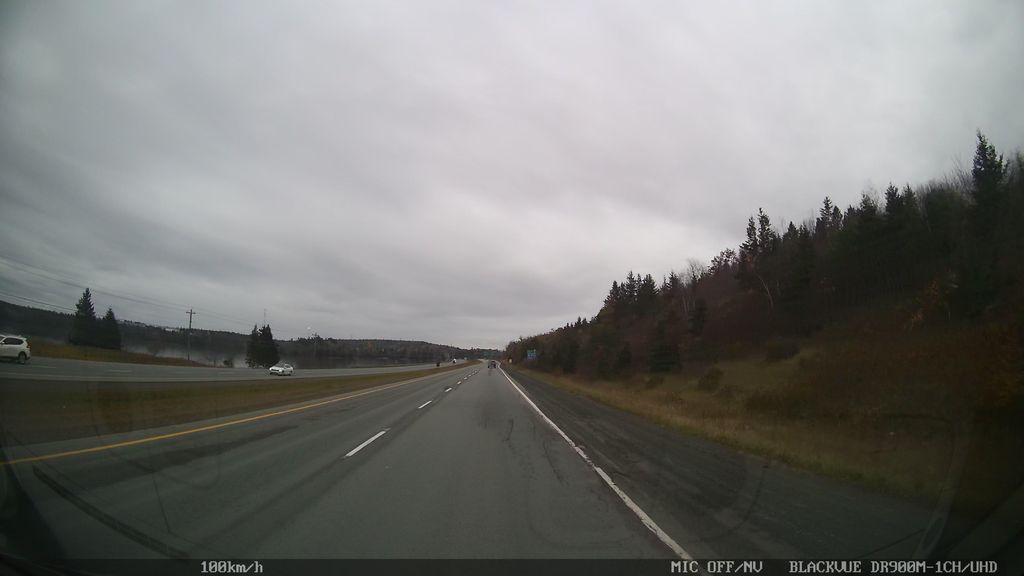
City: halifax